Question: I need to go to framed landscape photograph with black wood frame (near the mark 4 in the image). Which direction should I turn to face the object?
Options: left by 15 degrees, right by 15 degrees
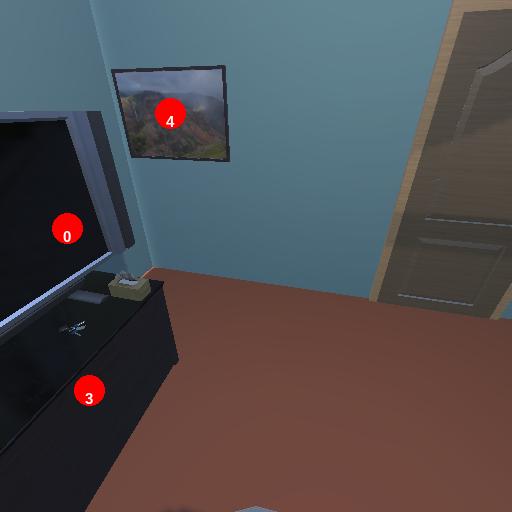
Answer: left by 15 degrees